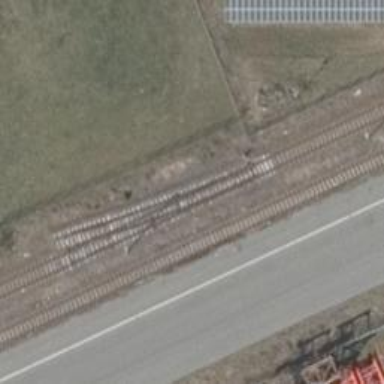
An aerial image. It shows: Rail spur service.